Question: It is required to place a number of queens so that there is a queen in each row and column. Find the number of different placements of queens that satisfy the constraint that queens cannot attack each other. Now that some queens have been placed in the existing picture, how many different combinations of placements are there for the remaining queens?
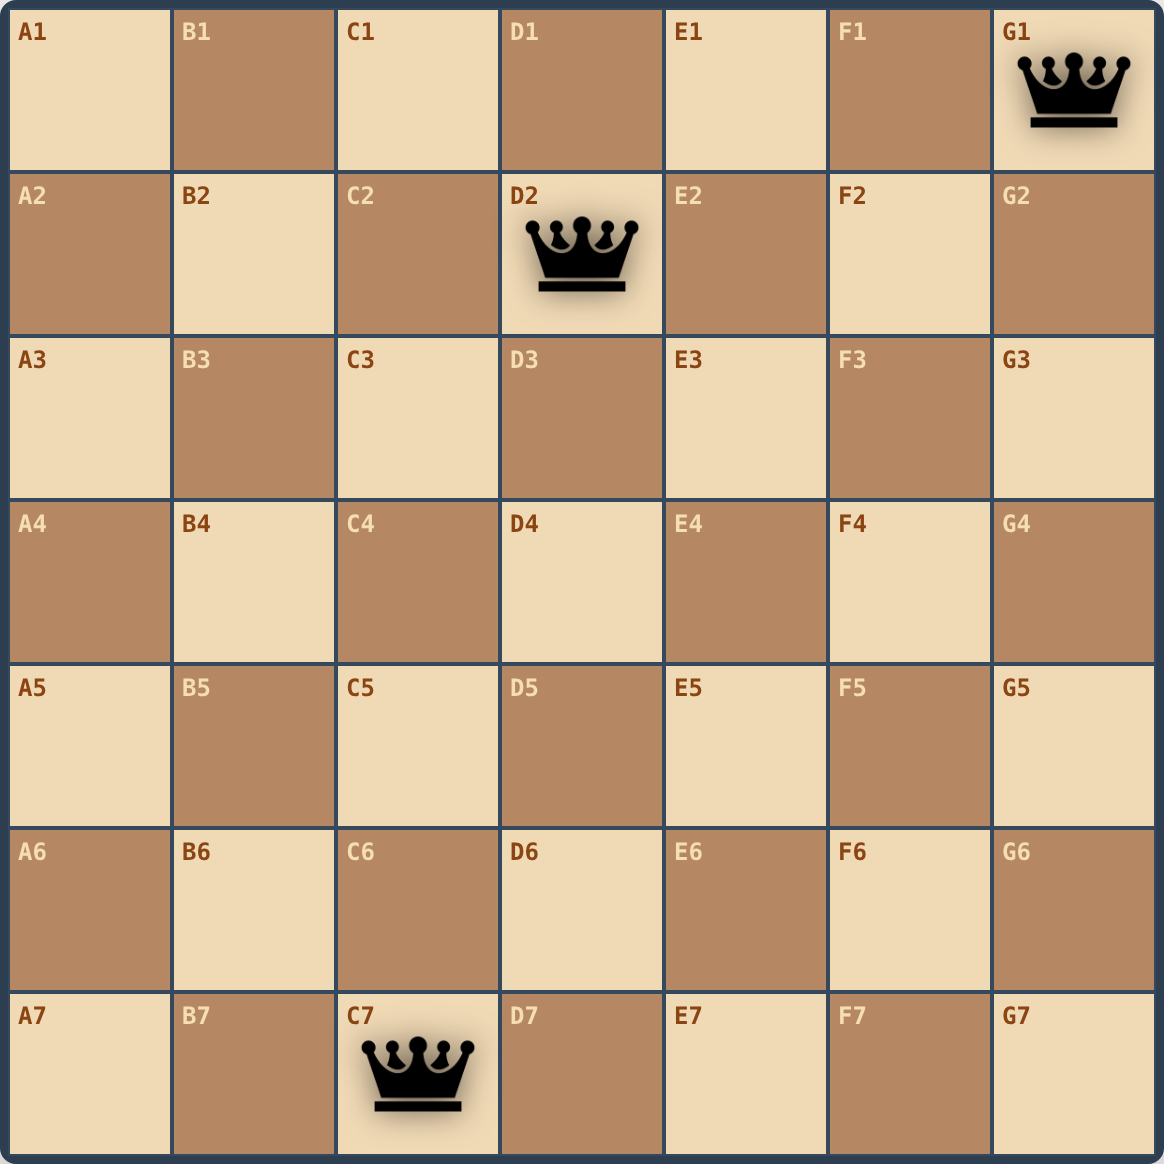
Answer: 1